【题型】填空题　【知识点】向量　【难度】medium
如图，在 $ \triangle ABC $ 中，$ AD = 2DB $，$ AE = 3EC $，$ CD $ 与 $ BE $ 交于 $ F $，设 $ \overrightarrow{AB} = \vec{a} $，$ \overrightarrow{AC} = \vec{b} $，$ \overrightarrow{AF} = x\vec{a} + y\vec{b} $，则 $ (x,y) $ 为 \underline{\quad\quad\quad}.

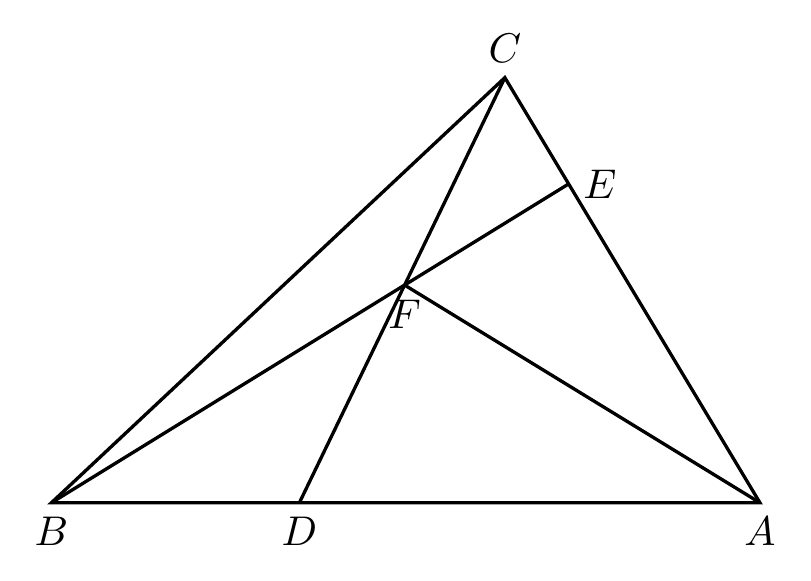
【解答】
【答案】$ \left( \frac{1}{3}, \frac{1}{2} \right) $

【分析】设 $ \overrightarrow{BF} = \lambda \overrightarrow{BE} $，$ \overrightarrow{CF} = \mu \overrightarrow{CD} $，根据平面向量基本定理，将 $ \overrightarrow{AF} $ 用已知向量 $ \overrightarrow{AB} $，$ \overrightarrow{AC} $ 表示出来，列出方程组即可求解.

【详解】解：设 $ \overrightarrow{BF} = \lambda \overrightarrow{BE} $，

$ \therefore \overrightarrow{AF} = \overrightarrow{AB} + \overrightarrow{BF} = \overrightarrow{AB} + \lambda \overrightarrow{BE} = \overrightarrow{AB} + \lambda \left( \overrightarrow{AE} - \overrightarrow{AB} \right) = \overrightarrow{AB} + \lambda \left( \frac{3}{4}\overrightarrow{AC} - \overrightarrow{AB} \right) $
$ = (1 - \lambda)\overrightarrow{AB} + \frac{3}{4}\lambda \overrightarrow{AC} $，

同理设 $ \overrightarrow{CF} = \mu \overrightarrow{CD} $，

$ \therefore \overrightarrow{AF} = \overrightarrow{AC} + \overrightarrow{CF} = \overrightarrow{AC} + \mu \overrightarrow{CD} = \overrightarrow{AC} + \mu \left( \overrightarrow{AD} - \overrightarrow{AC} \right) = \overrightarrow{AC} + \mu \left( \frac{2}{3}\overrightarrow{AB} - \overrightarrow{AC} \right) $
$ = \frac{2}{3}\mu \overrightarrow{AB} + (1 - \mu)\overrightarrow{AC} $，

根据平面向量基本定理，得
$ \begin{cases}
1 - \lambda = \frac{2}{3}\mu \\
\frac{3}{4}\lambda = 1 - \mu
\end{cases} $，解得 $ \lambda = \frac{2}{3} $，

$ \therefore \overrightarrow{AF} = \frac{1}{3}\overrightarrow{AB} + \frac{1}{2}\overrightarrow{AC} $，

故答案为：$ \left( \frac{1}{3}, \frac{1}{2} \right) $.